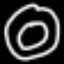
Label: donut